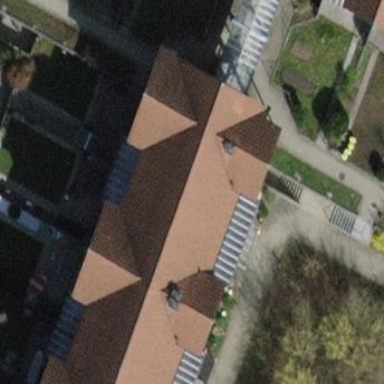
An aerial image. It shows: Terrace building with gabled roof.